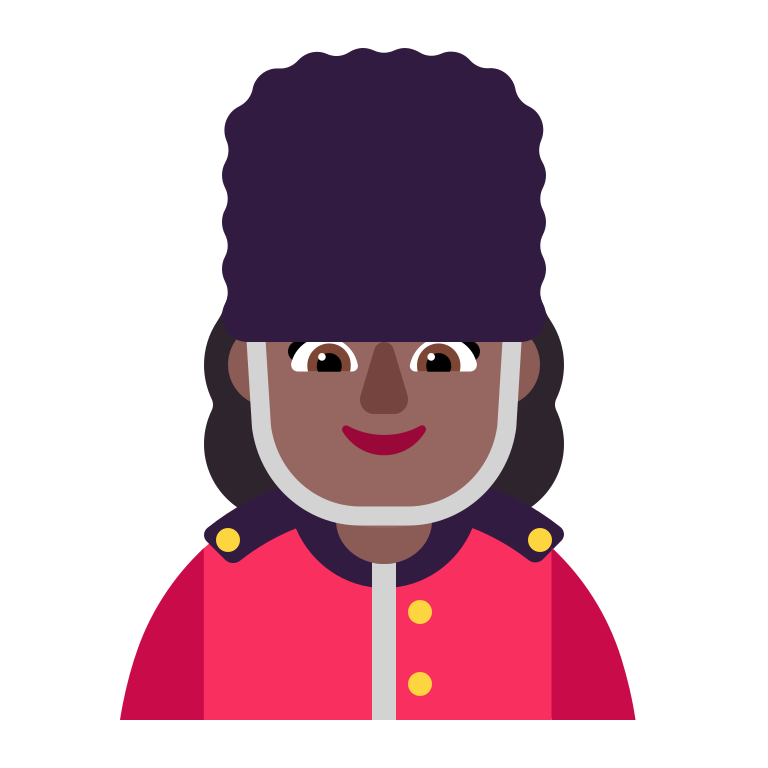
woman guard flat  dark